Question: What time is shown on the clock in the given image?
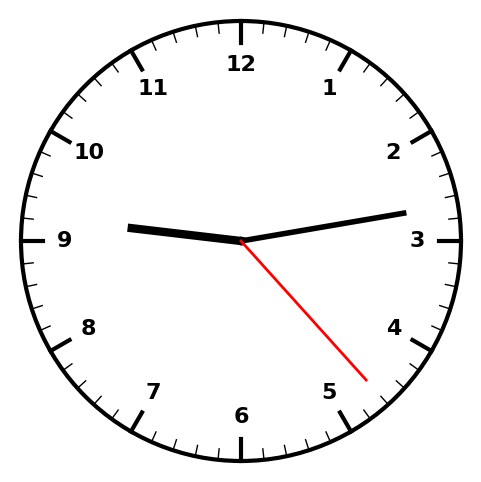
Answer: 09:13:23